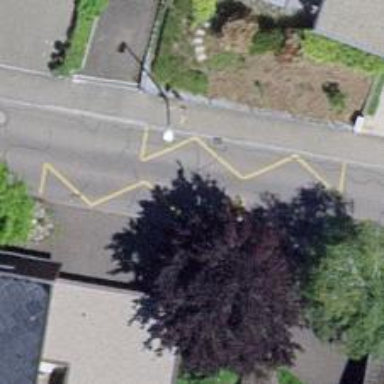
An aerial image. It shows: Bus stop with stop position for public transport.